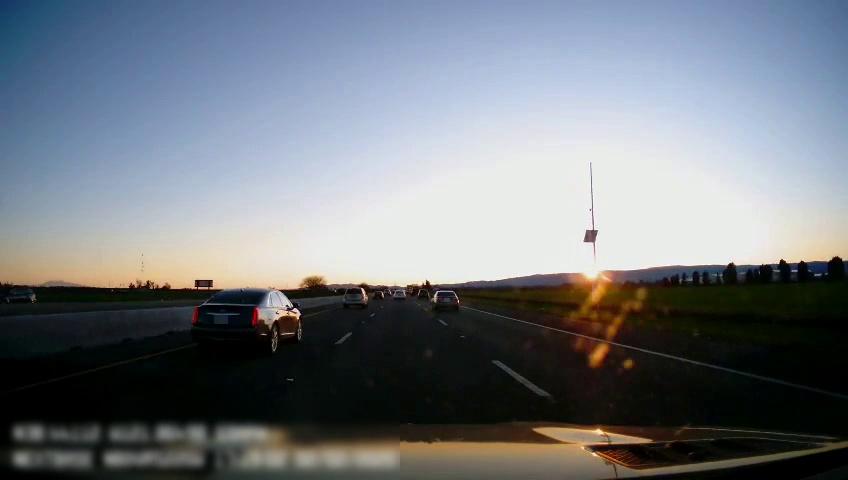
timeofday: Dusk/Dawn/Twilight
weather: Sunny
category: Drivable Space
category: Vehicles | SUV
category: Vehicles | SUV
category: Vehicles | Car
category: Vehicles | Car
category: Vehicles | SUV
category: Vehicles | Car
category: Vehicles | Car
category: Lanes | Current Lane
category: Lanes | Alternate Lane
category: Lanes | Alternate Lane
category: Lanes | Alternate Lane